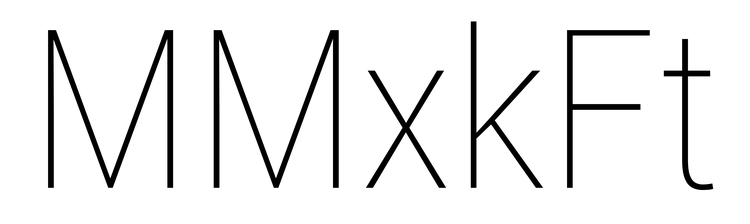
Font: Roboto_Condensed_Thin